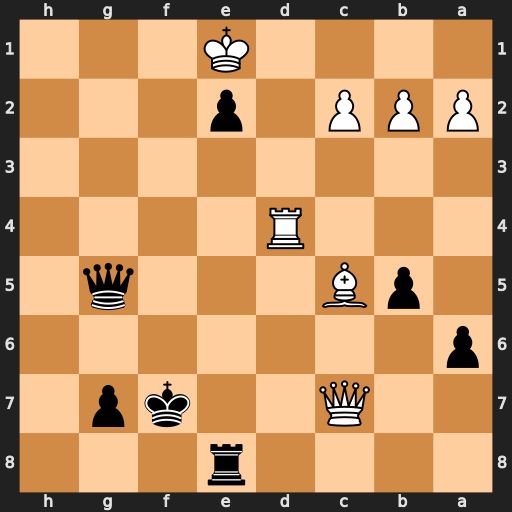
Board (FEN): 4r3/2Q2kp1/p7/1pB3q1/3R4/8/PPP1p3/4K3
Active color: b
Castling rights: -
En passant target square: -
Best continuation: Kg8 Rf4 Qd5 Qf7+ Qxf7 Rxf7 Kxf7